Aerial crown-view tile of a tropical tree (Barro Colorado Island, Panama), acquired 20250317:
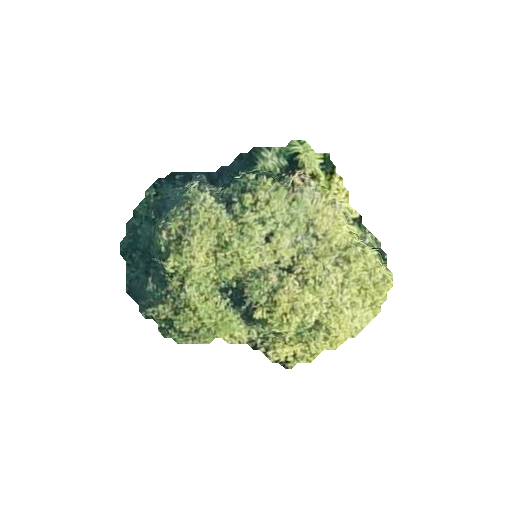
Species: Alseis blackiana
GBIF accepted scientific name: Alseis blackiana
Crown area: 63.569 m²